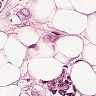
Metastatic tissue present: yes